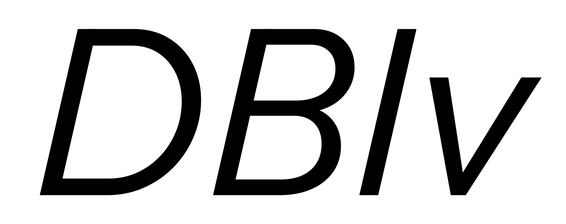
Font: InstrumentSans-Italic_Italic